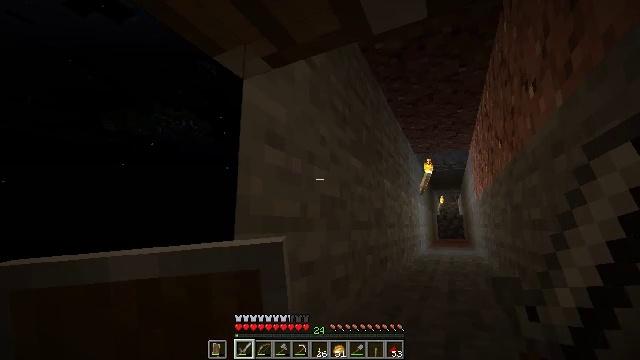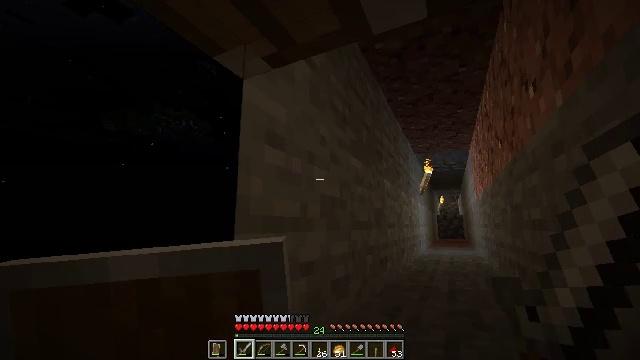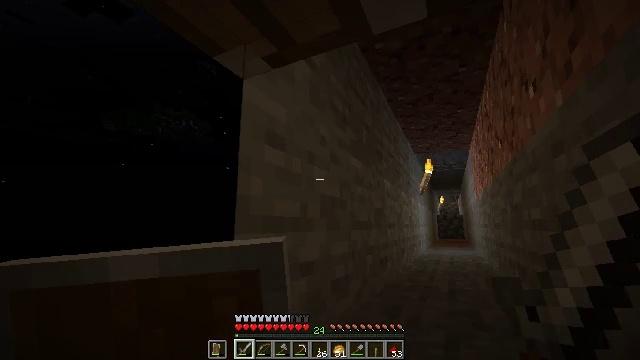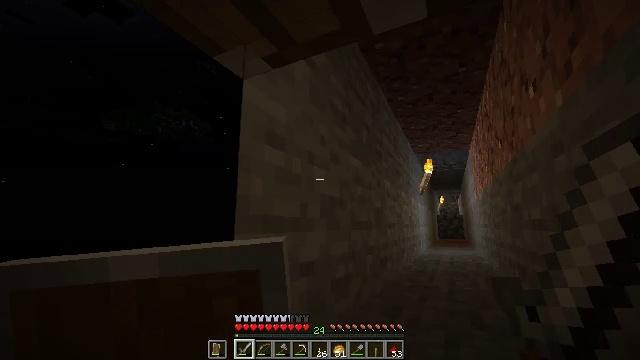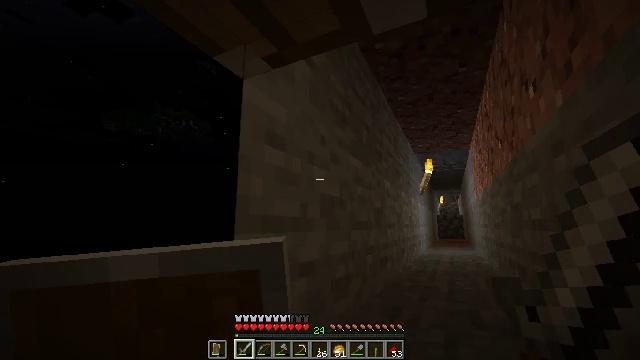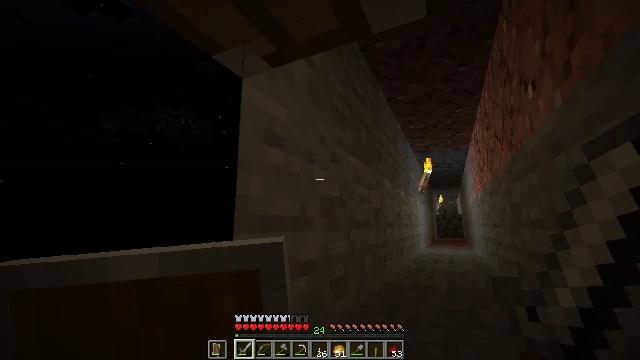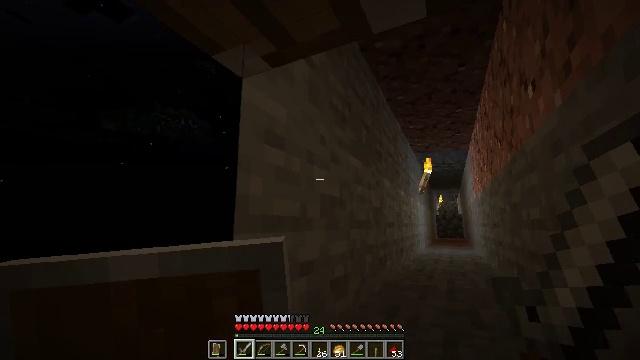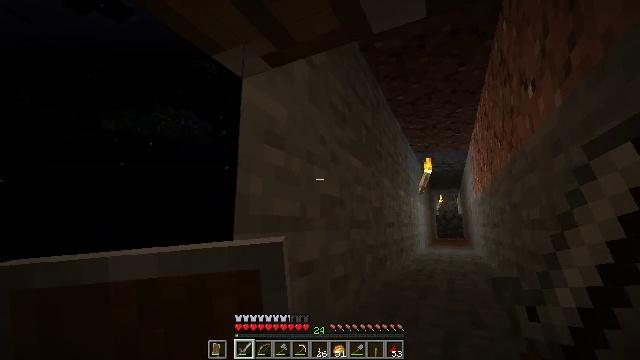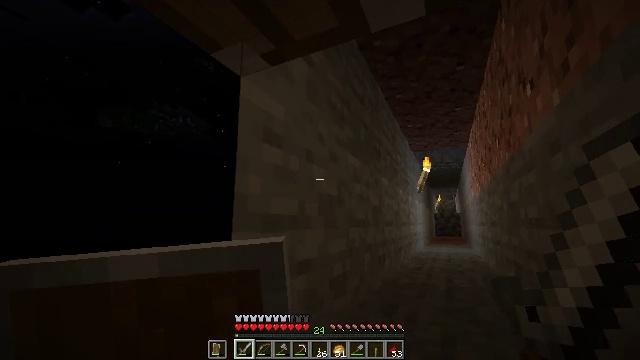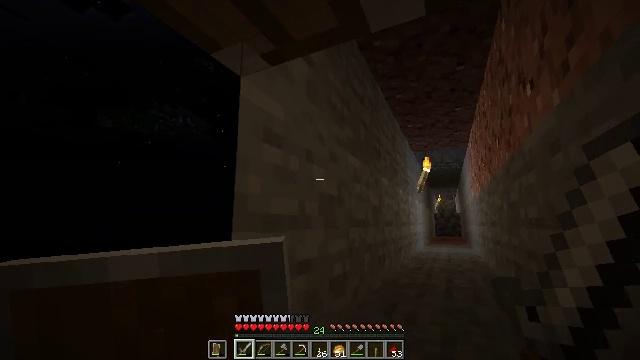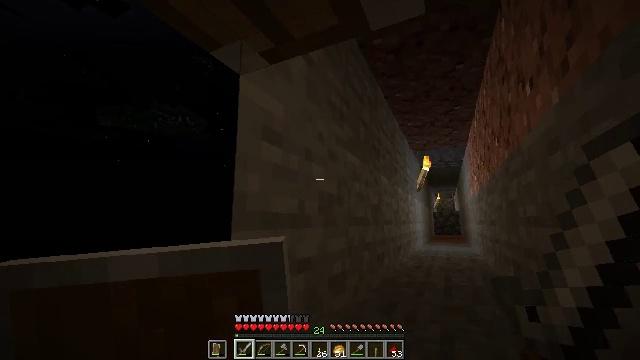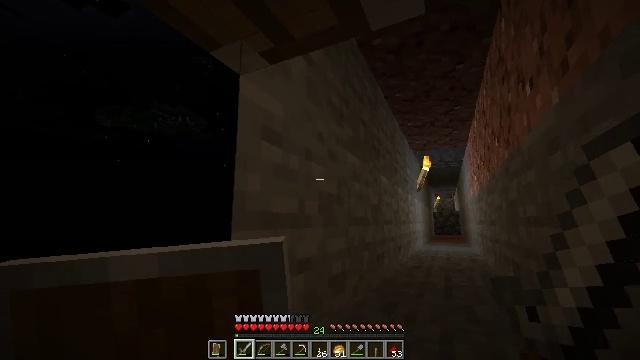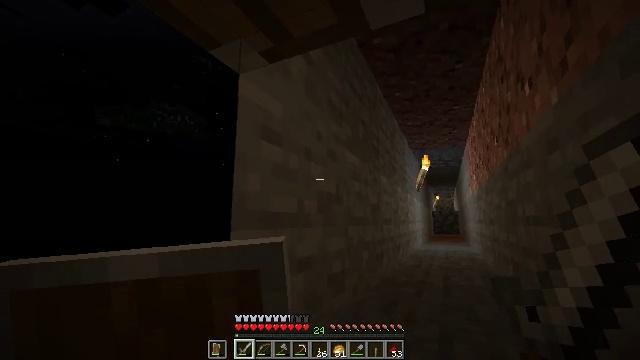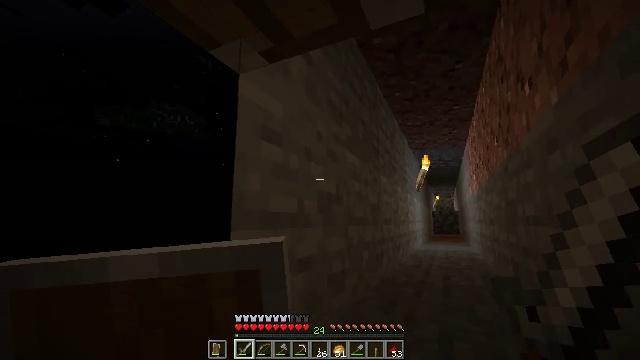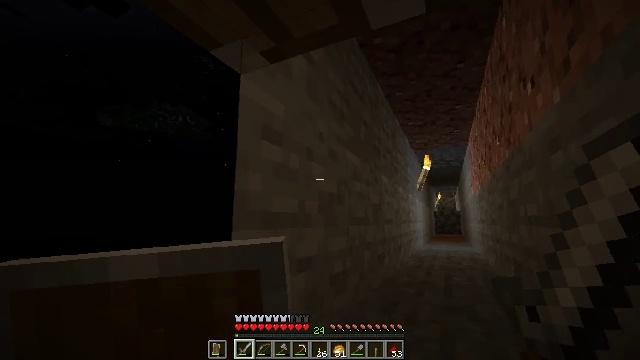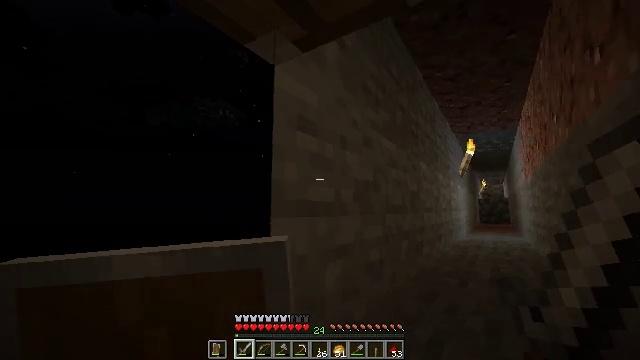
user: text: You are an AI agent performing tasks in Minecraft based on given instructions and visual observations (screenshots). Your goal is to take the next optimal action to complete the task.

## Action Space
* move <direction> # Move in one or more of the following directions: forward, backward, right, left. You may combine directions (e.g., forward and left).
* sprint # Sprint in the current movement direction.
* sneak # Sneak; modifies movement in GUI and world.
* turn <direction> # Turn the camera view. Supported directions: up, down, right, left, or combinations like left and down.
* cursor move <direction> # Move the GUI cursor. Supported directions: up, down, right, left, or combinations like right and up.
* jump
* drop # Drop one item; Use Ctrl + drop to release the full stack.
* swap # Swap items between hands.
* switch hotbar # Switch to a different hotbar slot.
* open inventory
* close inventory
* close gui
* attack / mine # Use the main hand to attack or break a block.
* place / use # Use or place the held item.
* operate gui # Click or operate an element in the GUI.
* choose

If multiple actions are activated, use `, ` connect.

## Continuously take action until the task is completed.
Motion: motion action
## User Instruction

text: Mine the piston head.
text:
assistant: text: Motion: no_op
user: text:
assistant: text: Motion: no_op
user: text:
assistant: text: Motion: no_op
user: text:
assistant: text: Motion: no_op
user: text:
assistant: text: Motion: no_op
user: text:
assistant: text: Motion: no_op
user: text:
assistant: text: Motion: no_op
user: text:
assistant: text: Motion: no_op
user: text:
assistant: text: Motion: no_op
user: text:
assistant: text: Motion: no_op
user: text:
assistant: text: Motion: no_op
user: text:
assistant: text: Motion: no_op
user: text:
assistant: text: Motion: no_op
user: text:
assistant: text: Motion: no_op
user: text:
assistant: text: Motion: turn left and down
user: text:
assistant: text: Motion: turn left and down
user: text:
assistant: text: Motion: turn left and down
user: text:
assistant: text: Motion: turn left and down
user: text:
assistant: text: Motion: turn down
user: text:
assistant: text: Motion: no_op
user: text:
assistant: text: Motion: turn left and down
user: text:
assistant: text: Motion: no_op
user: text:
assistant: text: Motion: no_op
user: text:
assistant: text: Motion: turn left
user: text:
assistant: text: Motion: turn left
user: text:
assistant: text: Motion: turn left and down
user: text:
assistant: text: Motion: turn left and down
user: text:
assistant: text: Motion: turn left
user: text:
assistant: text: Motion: turn left
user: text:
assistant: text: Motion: no_op